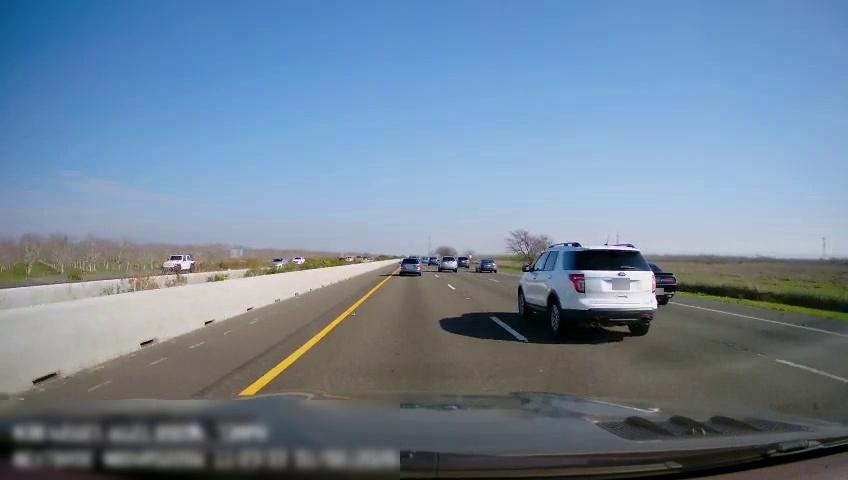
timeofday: Day
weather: Sunny
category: Drivable Space
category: Vehicles | Car
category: Vehicles | SUV
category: Vehicles | Car
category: Vehicles | Car
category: Vehicles | Truck
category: Vehicles | Car
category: Vehicles | SUV
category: Vehicles | SUV
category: Vehicles | SUV
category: Vehicles | SUV
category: Lanes | Current Lane
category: Lanes | Current Lane
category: Lanes | Alternate Lane
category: Lanes | Alternate Lane